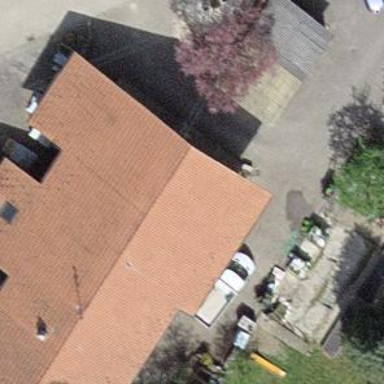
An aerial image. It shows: Garden center.